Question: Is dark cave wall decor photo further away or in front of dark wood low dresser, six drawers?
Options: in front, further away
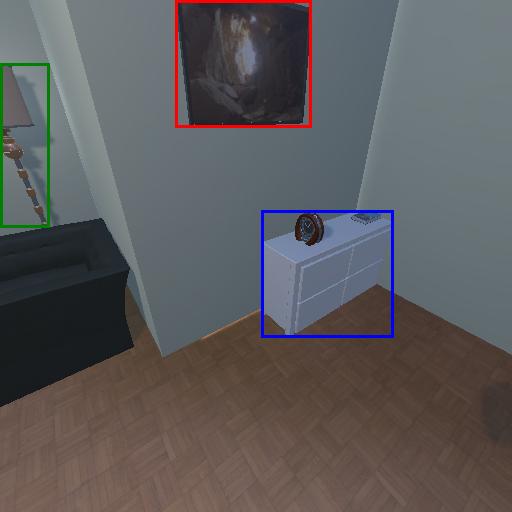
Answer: in front